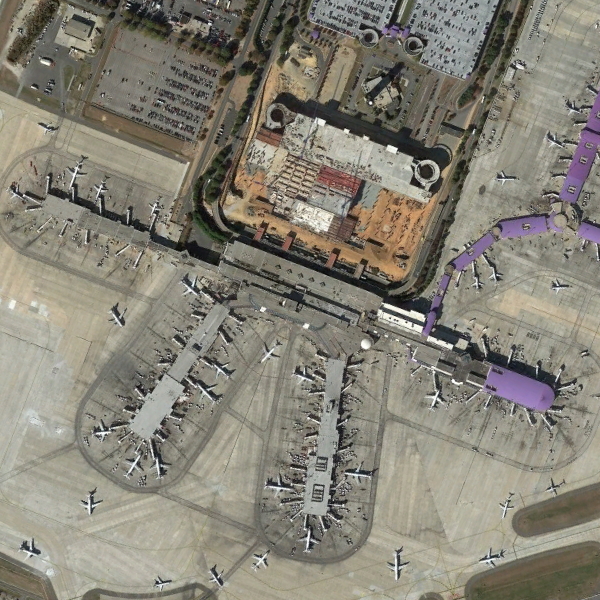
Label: Airport